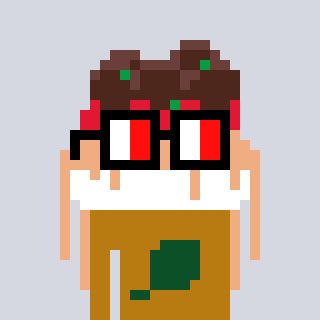
a pixel art character with square glasses with black frames and red eyes, a spaghetti-shaped head and a gold-colored body on a cool background